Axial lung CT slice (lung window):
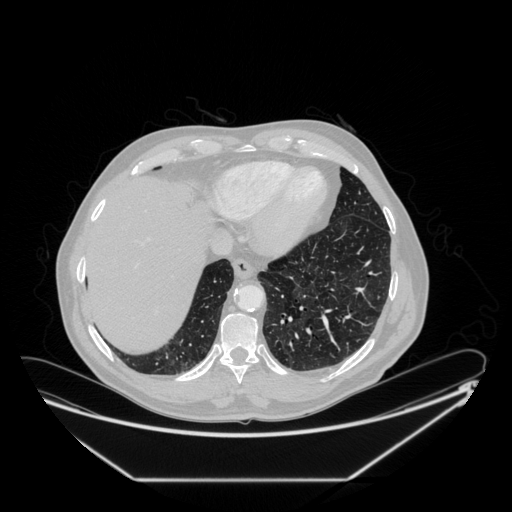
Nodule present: no